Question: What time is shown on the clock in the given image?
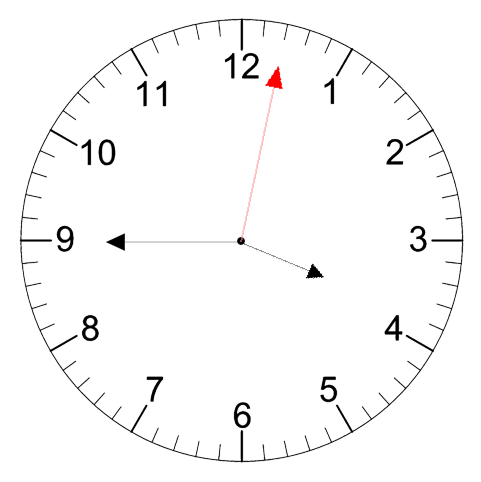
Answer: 03:45:02